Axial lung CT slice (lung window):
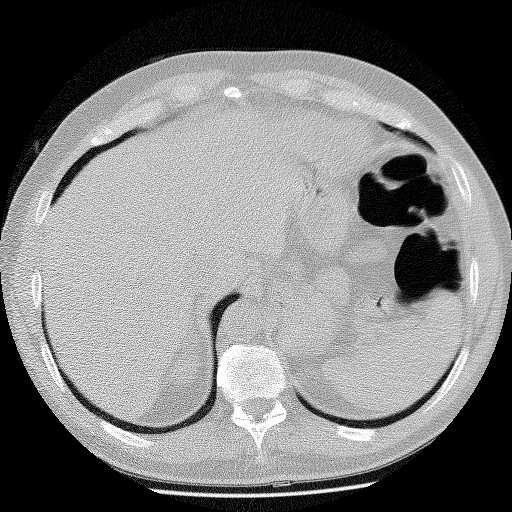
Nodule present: no